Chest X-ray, PA view. Patient: 45 years old, sex M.
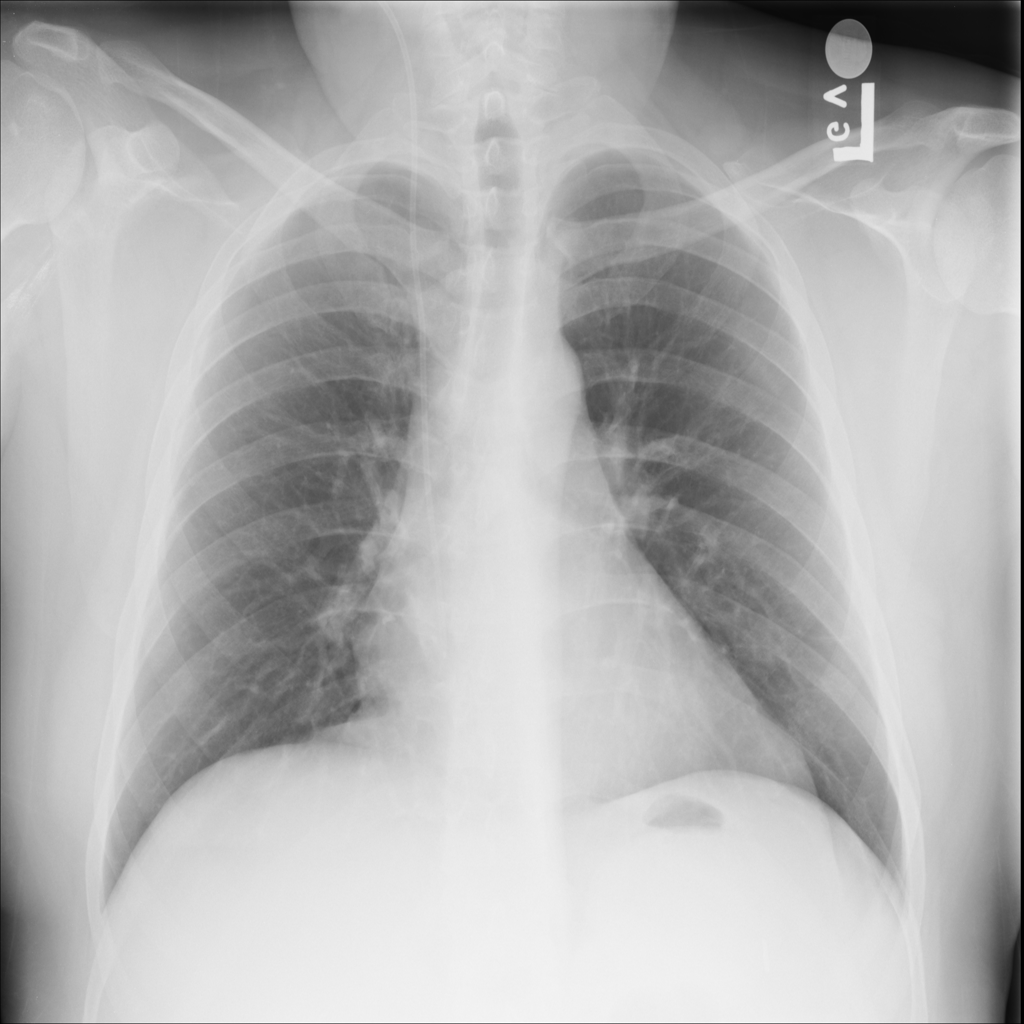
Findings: No Finding